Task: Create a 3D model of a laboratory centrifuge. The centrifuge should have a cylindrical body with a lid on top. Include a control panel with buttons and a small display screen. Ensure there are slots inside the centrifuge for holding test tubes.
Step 35:
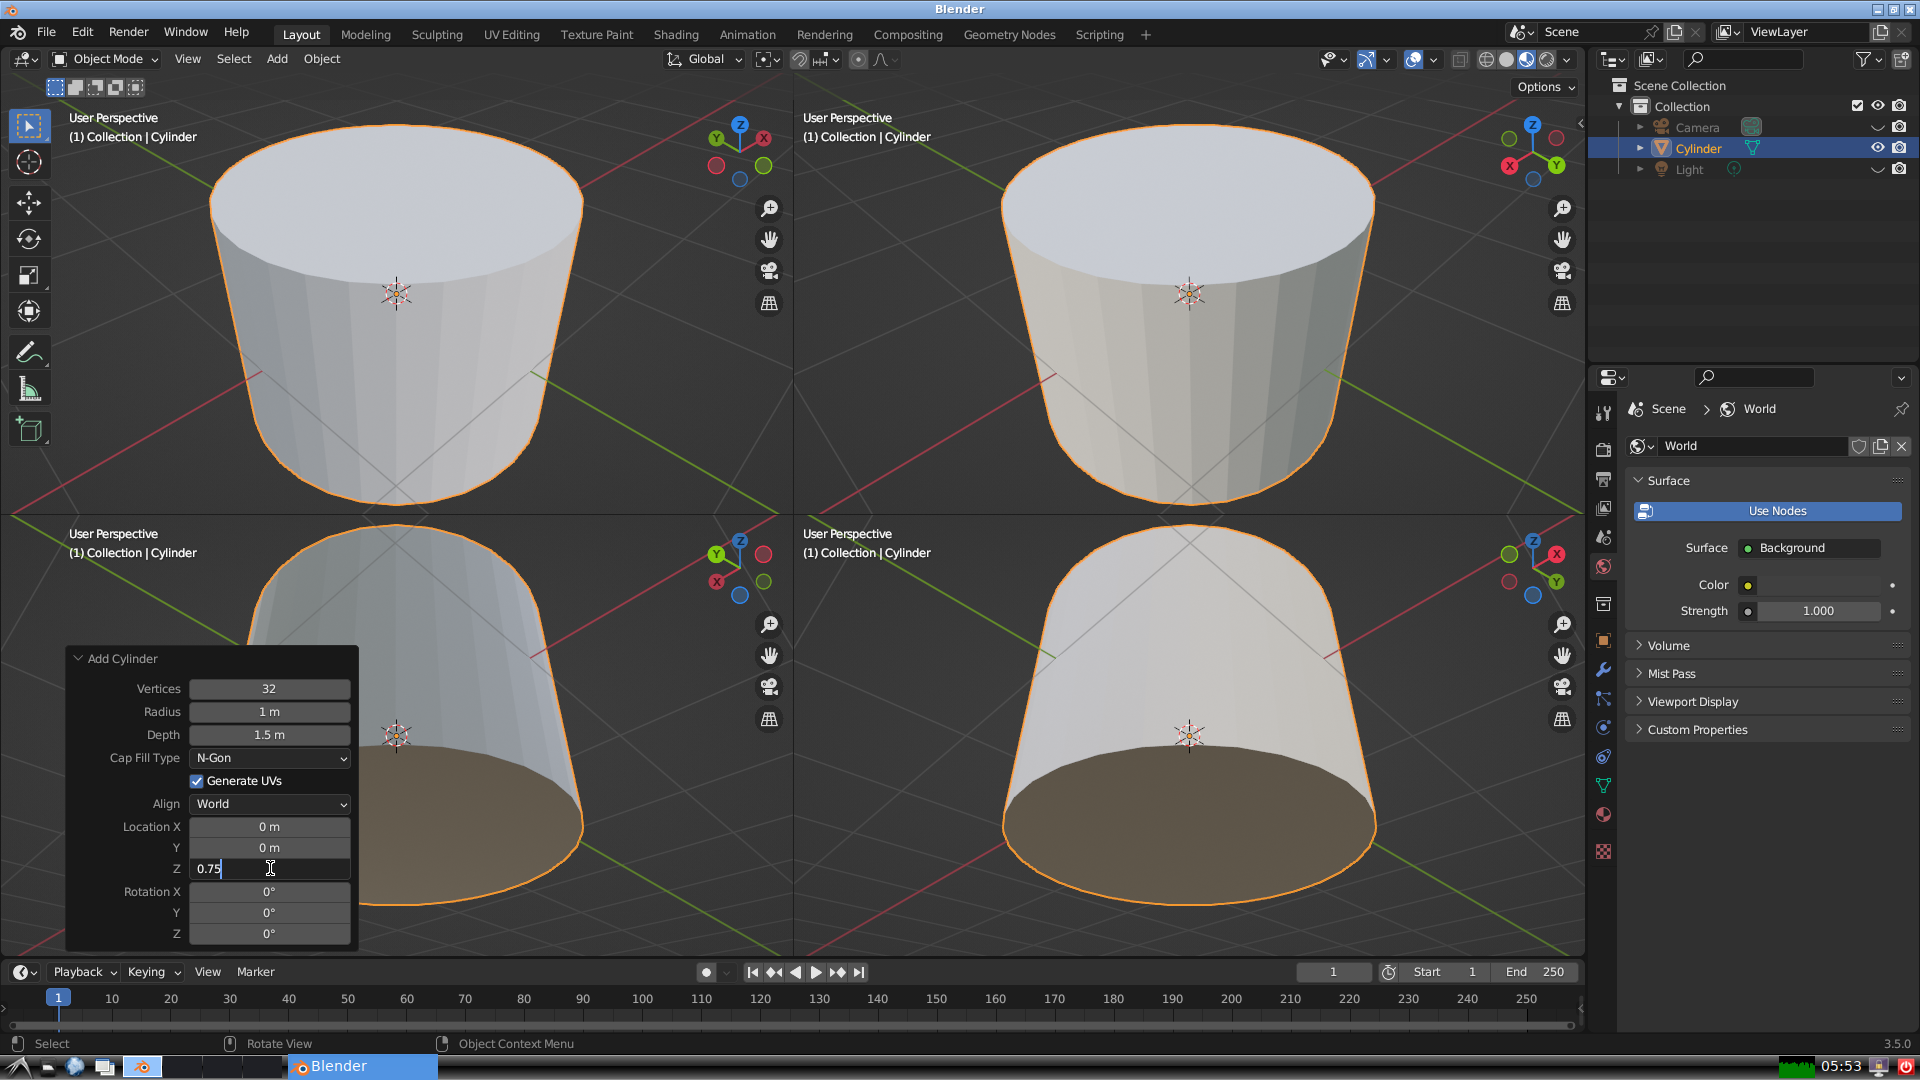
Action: {"key_press": ['Return']}